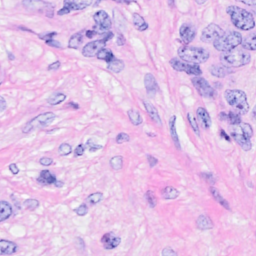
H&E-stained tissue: Breast